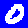
Digit: 0